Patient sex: M
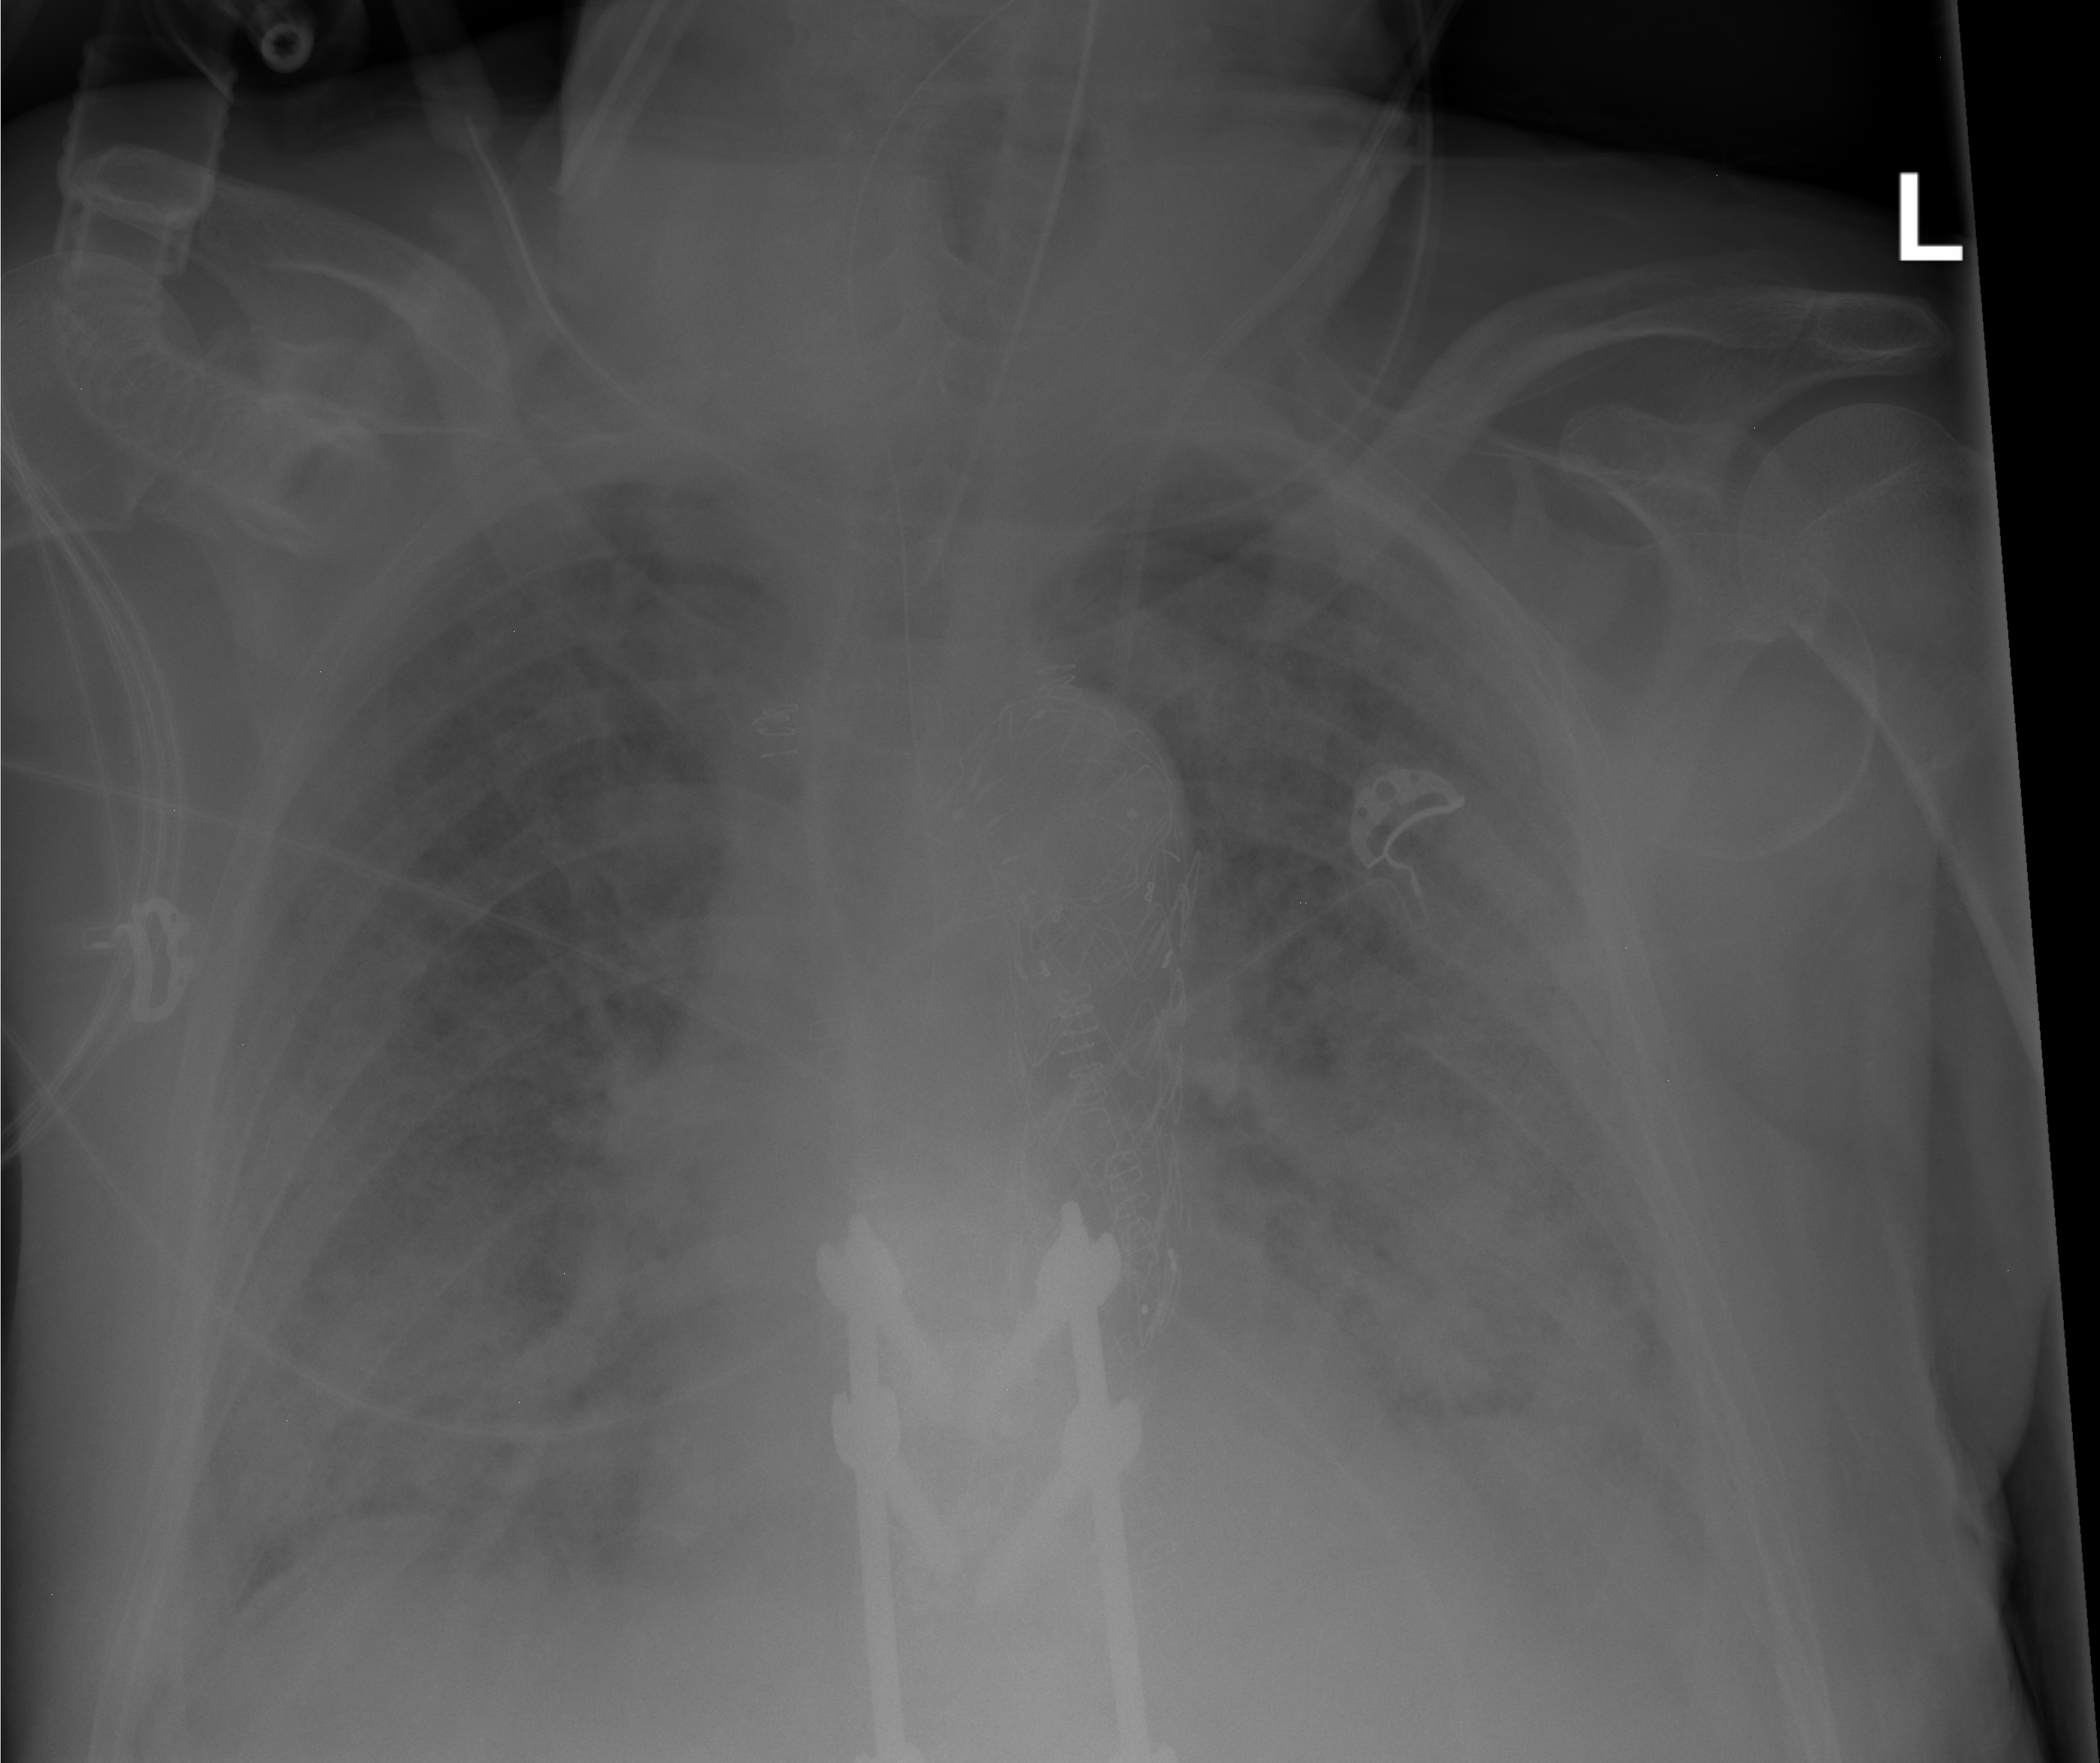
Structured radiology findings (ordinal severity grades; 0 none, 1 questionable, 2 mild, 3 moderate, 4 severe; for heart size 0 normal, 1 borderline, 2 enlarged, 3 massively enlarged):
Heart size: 0
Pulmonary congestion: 2
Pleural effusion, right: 1
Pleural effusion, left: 2
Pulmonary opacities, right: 3
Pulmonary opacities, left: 4
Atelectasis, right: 2
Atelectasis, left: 3